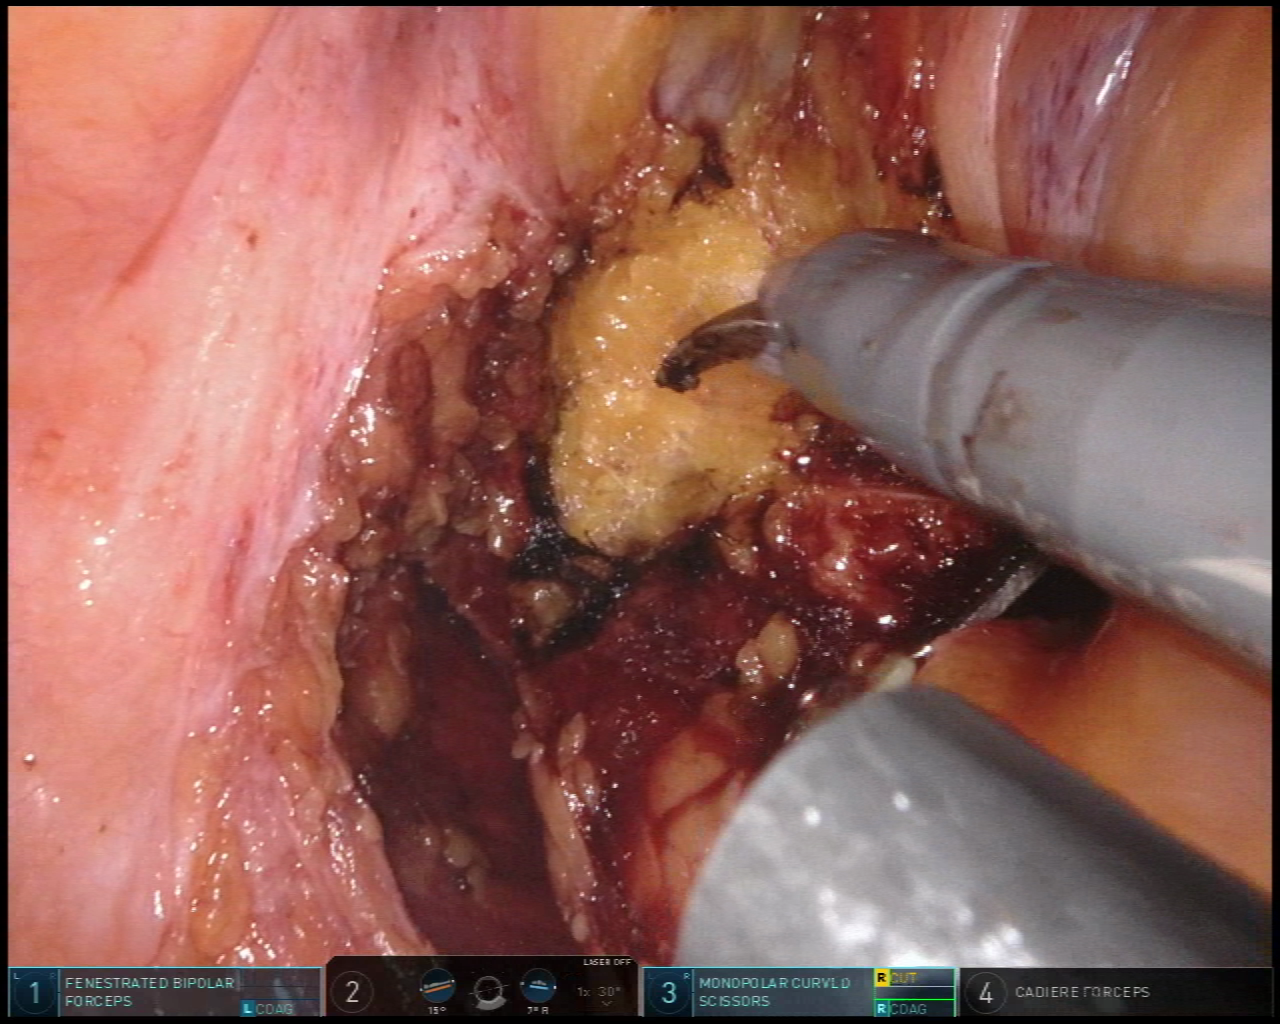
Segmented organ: vesicular_glands
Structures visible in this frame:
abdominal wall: no
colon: no
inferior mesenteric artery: no
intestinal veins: no
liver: no
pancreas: no
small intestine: no
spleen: no
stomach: no
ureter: no
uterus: no
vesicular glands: yes